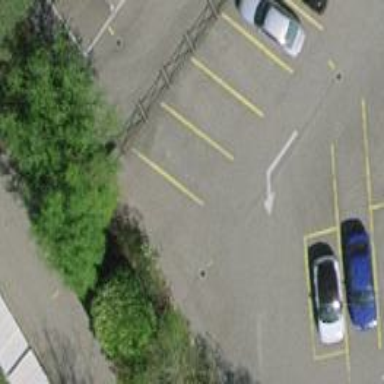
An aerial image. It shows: Car sharing facility.